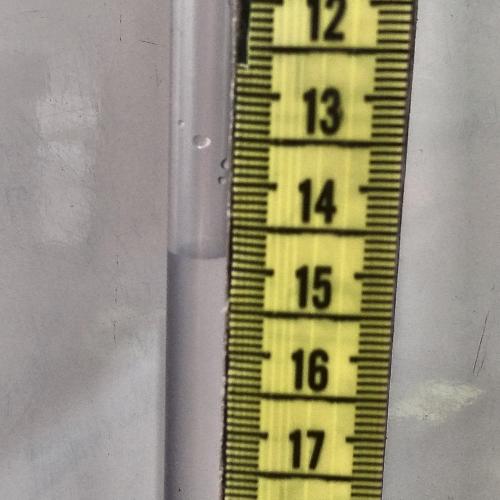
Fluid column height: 14.9 cm